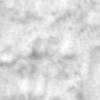
Label: no_change